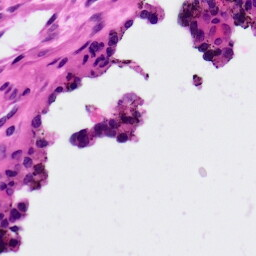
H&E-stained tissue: Ovarian